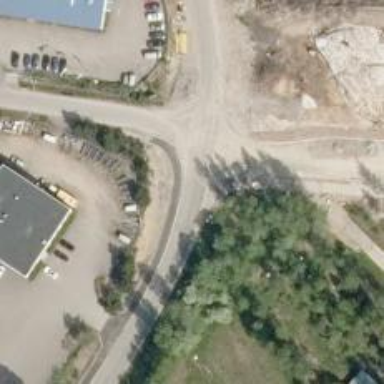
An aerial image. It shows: Asphalt cycleway with crossing.